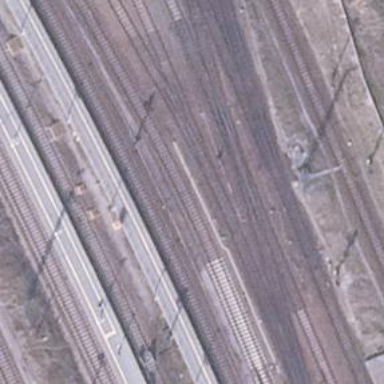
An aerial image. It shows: Railway switch.